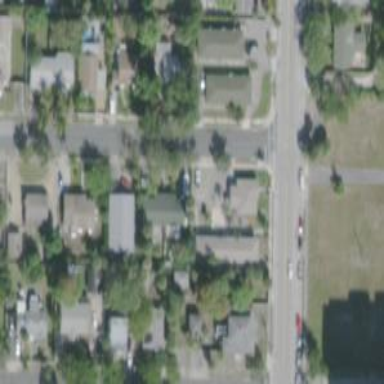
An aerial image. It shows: Sidewalk.